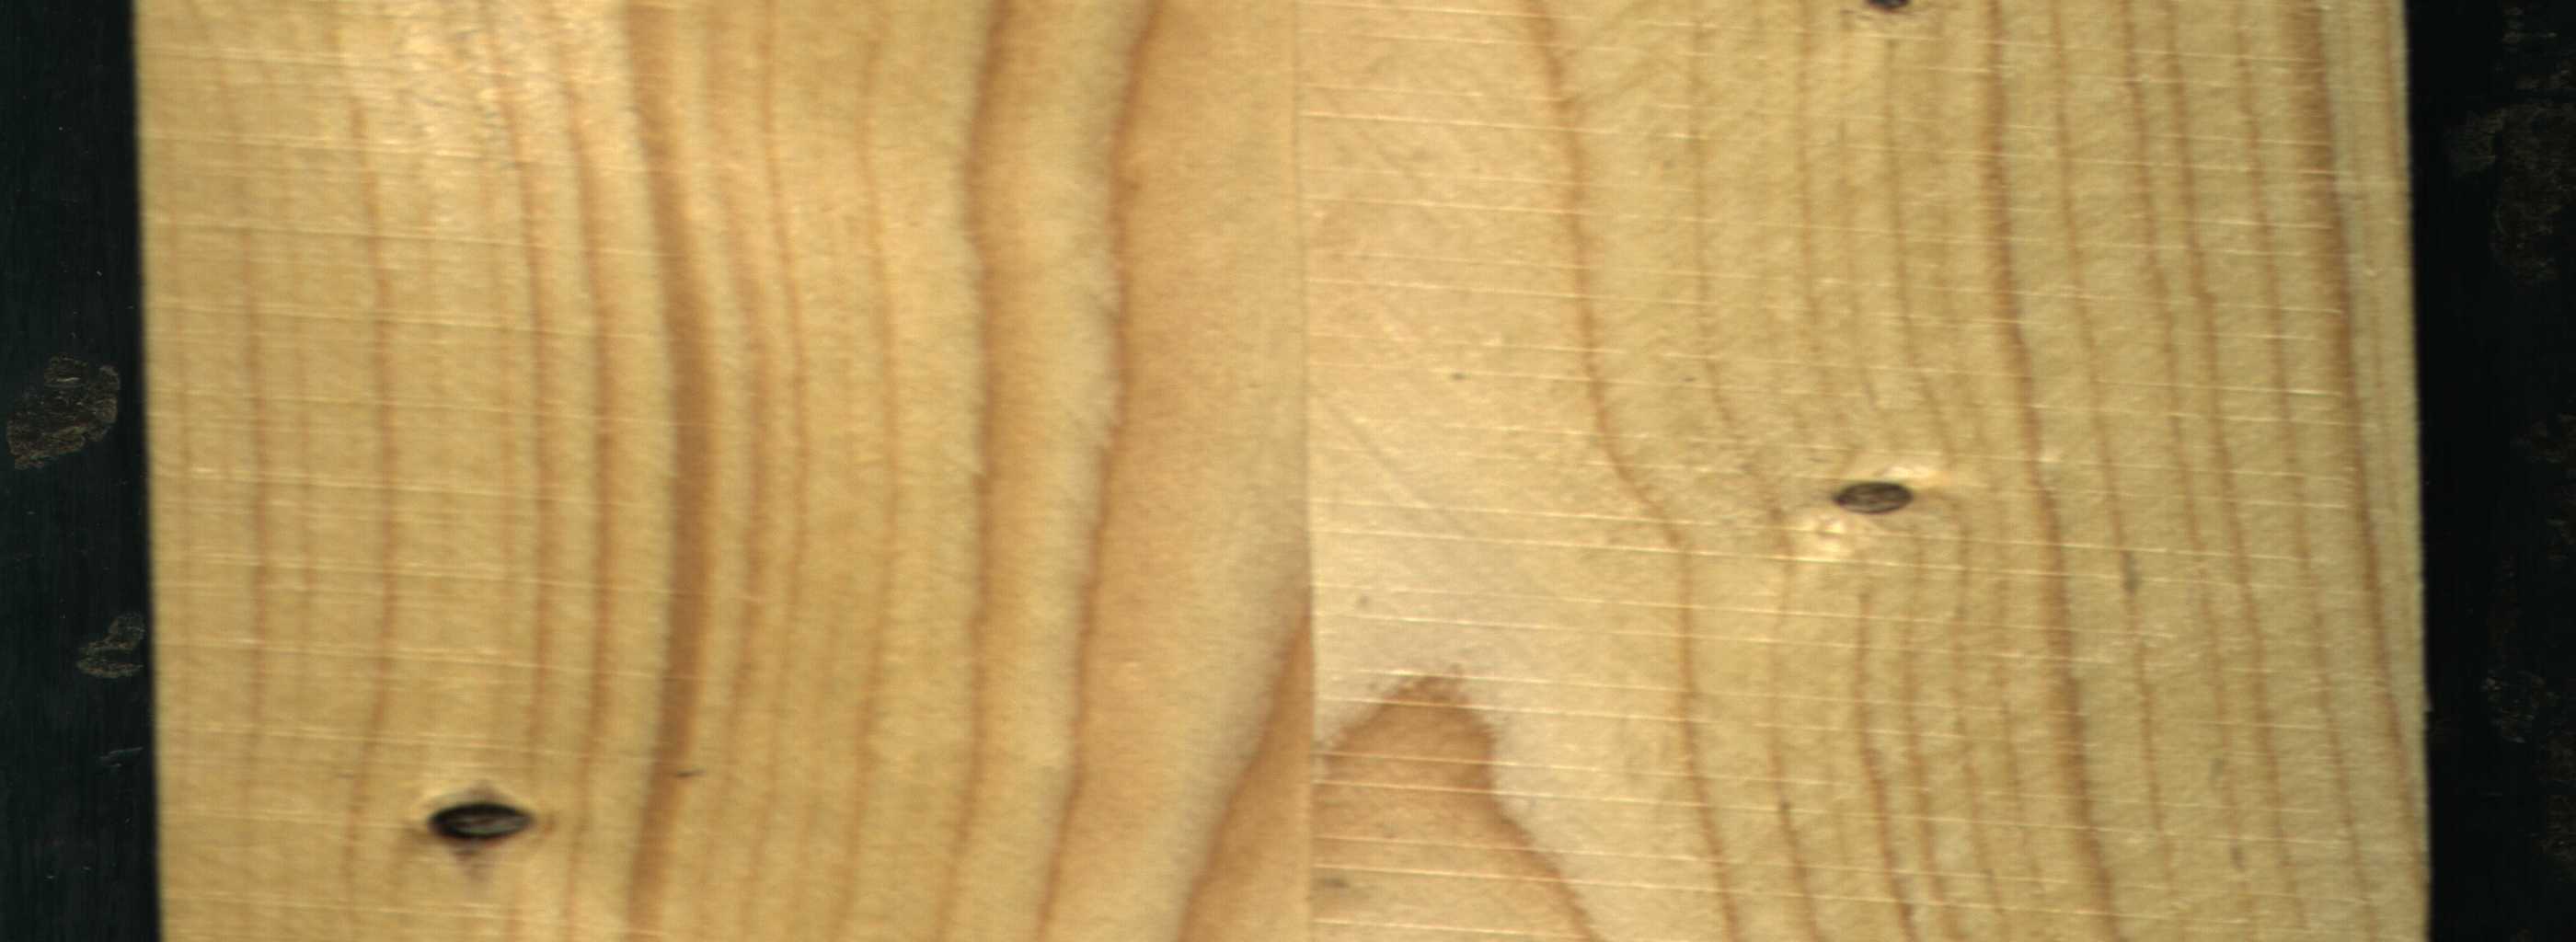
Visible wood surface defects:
Dead_Knot
Dead_Knot
Live_Knot